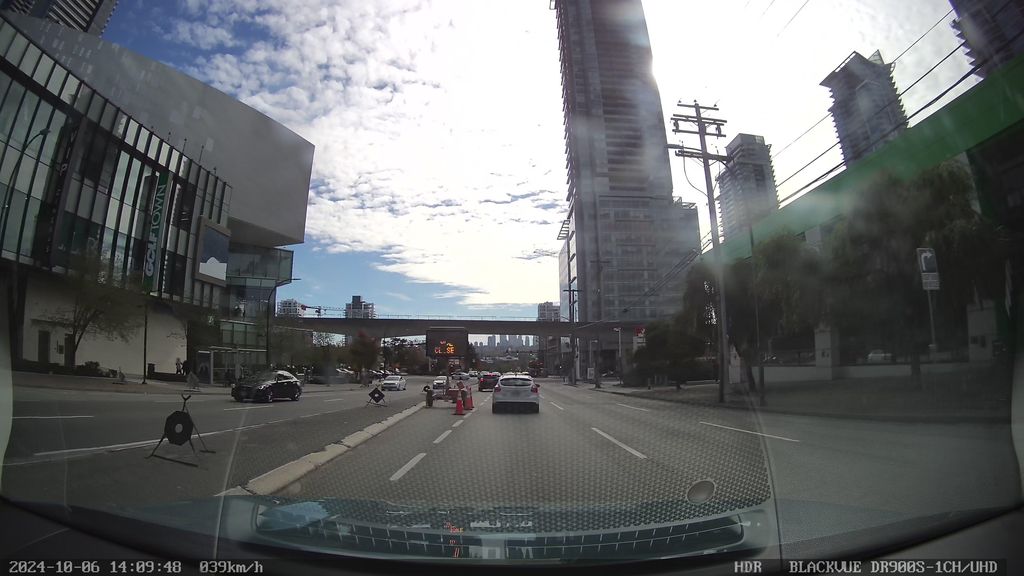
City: vancouver